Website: home-depot
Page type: customer-info-address
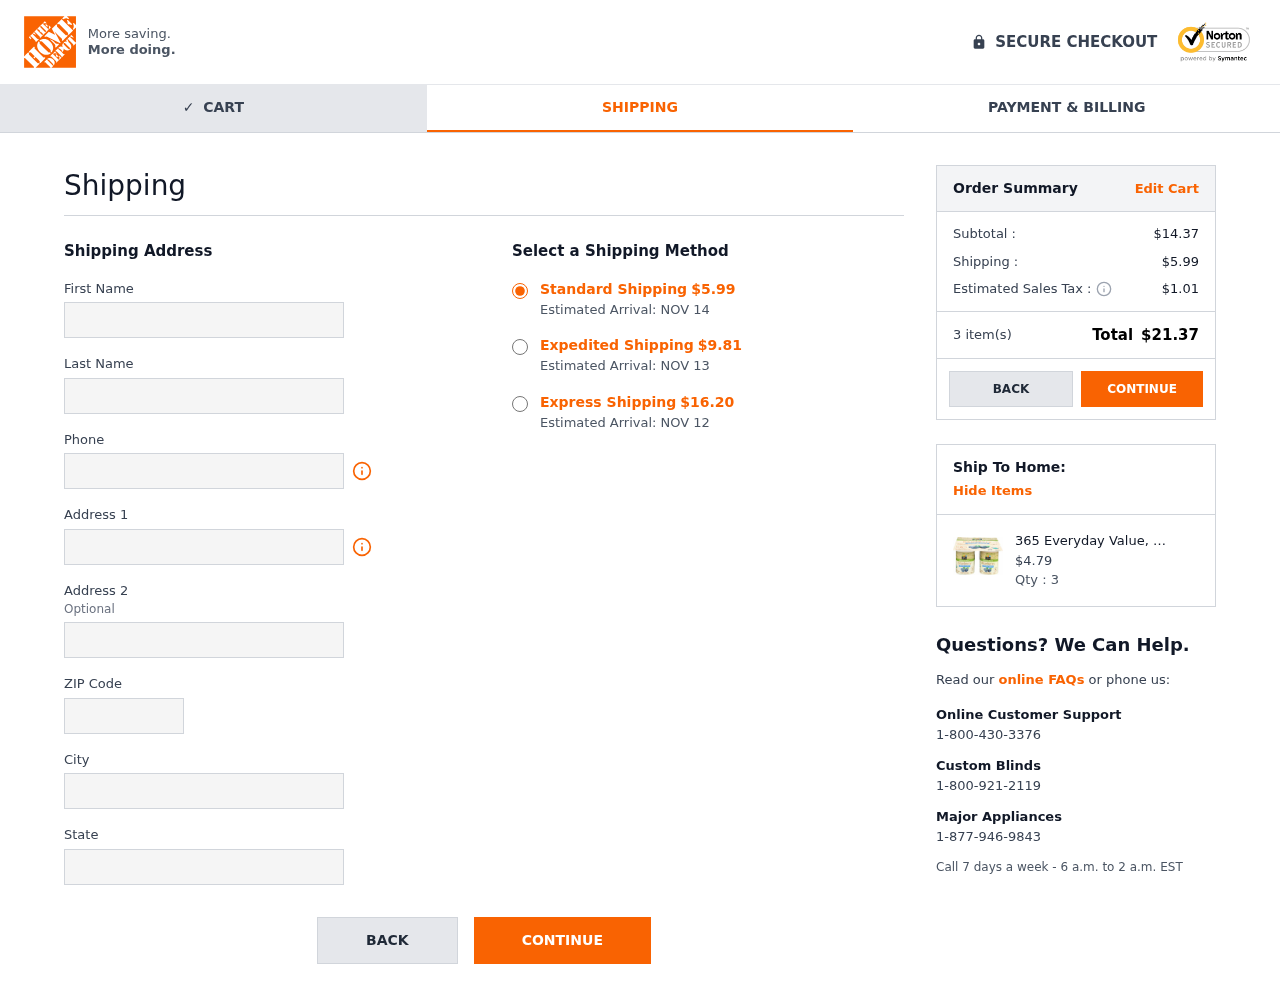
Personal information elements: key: PII_CITY
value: Port Timothy
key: PII_FIRSTNAME
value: Daniel
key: PII_LASTNAME
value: Thomas
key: PII_PHONE
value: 5129638220
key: PII_POSTCODE
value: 19473
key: PII_STATE
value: Louisiana
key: PII_STREET
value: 3135 Mark Island Apt. 821
Product elements: key: PRODUCT1_NAME
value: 365 Everyday Value, Organic Whole Milk Yogurt, Blueberry, 6 ct
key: PRODUCT1_PRICE
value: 4.79
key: PRODUCT1_QUANTITY
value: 3
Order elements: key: ORDER_SHIPPING_COST
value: $5.99
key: ORDER_DELIVERY_DATE
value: Estimated Arrival: NOV 14
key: ORDER_SHIPPING_COST_EXPEDITED
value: $9.81
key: ORDER_DELIVERY_DATE_EXPEDITED
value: Estimated Arrival: NOV 13
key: ORDER_SHIPPING_COST_EXPRESS
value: $16.20
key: ORDER_DELIVERY_DATE_EXPRESS
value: Estimated Arrival: NOV 12
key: ORDER_SUBTOTAL
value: $14.37
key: ORDER_TAX
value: $1.01
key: ORDER_NUM_ITEMS
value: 3 item(s)
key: ORDER_TOTAL
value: $21.37